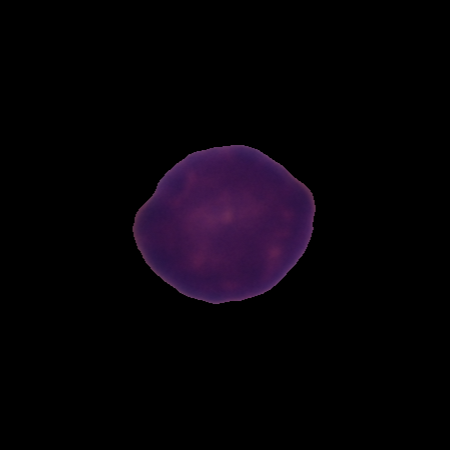
Label: healthy